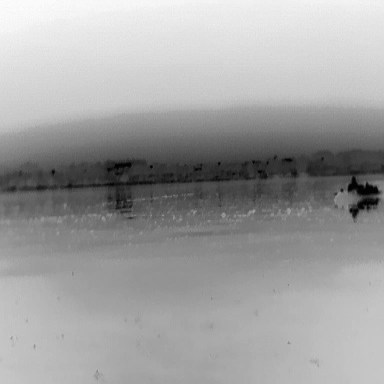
There is a warship in the infrared image.